Field crop: maize
Growth stage: 2
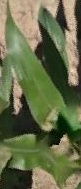
Species: maize